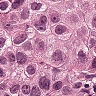
Metastatic tissue present: yes